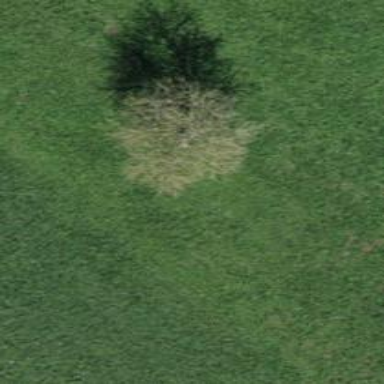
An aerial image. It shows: Single tag "natural: tree."